Milling tool wear sample.
Tool blade image: 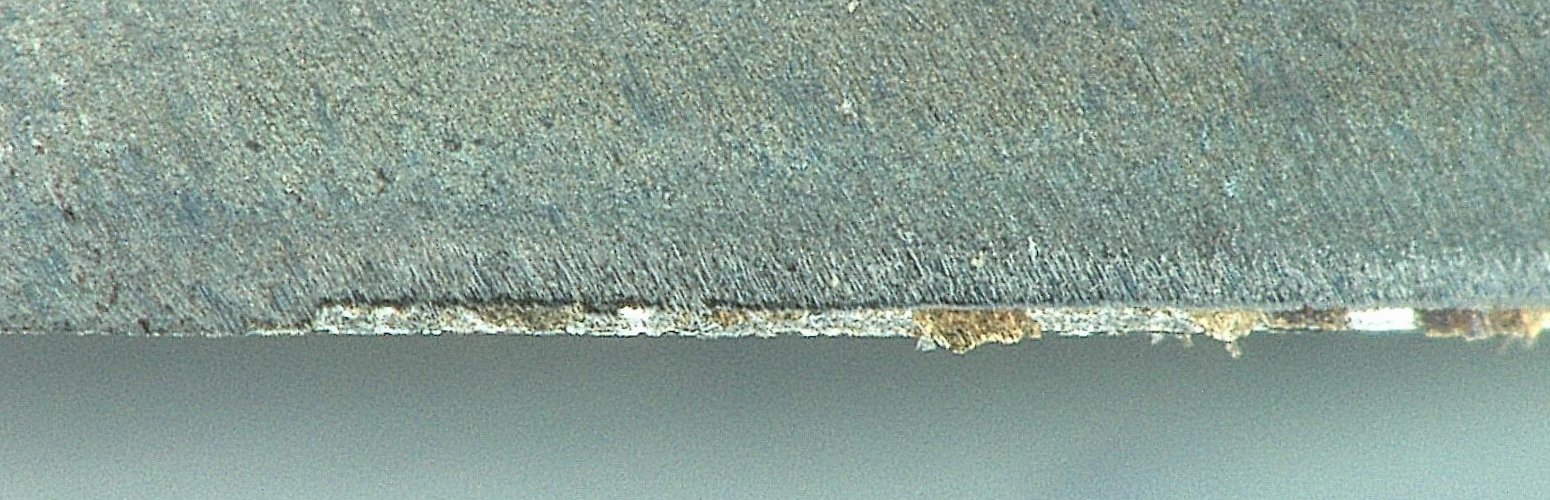
Chip image: 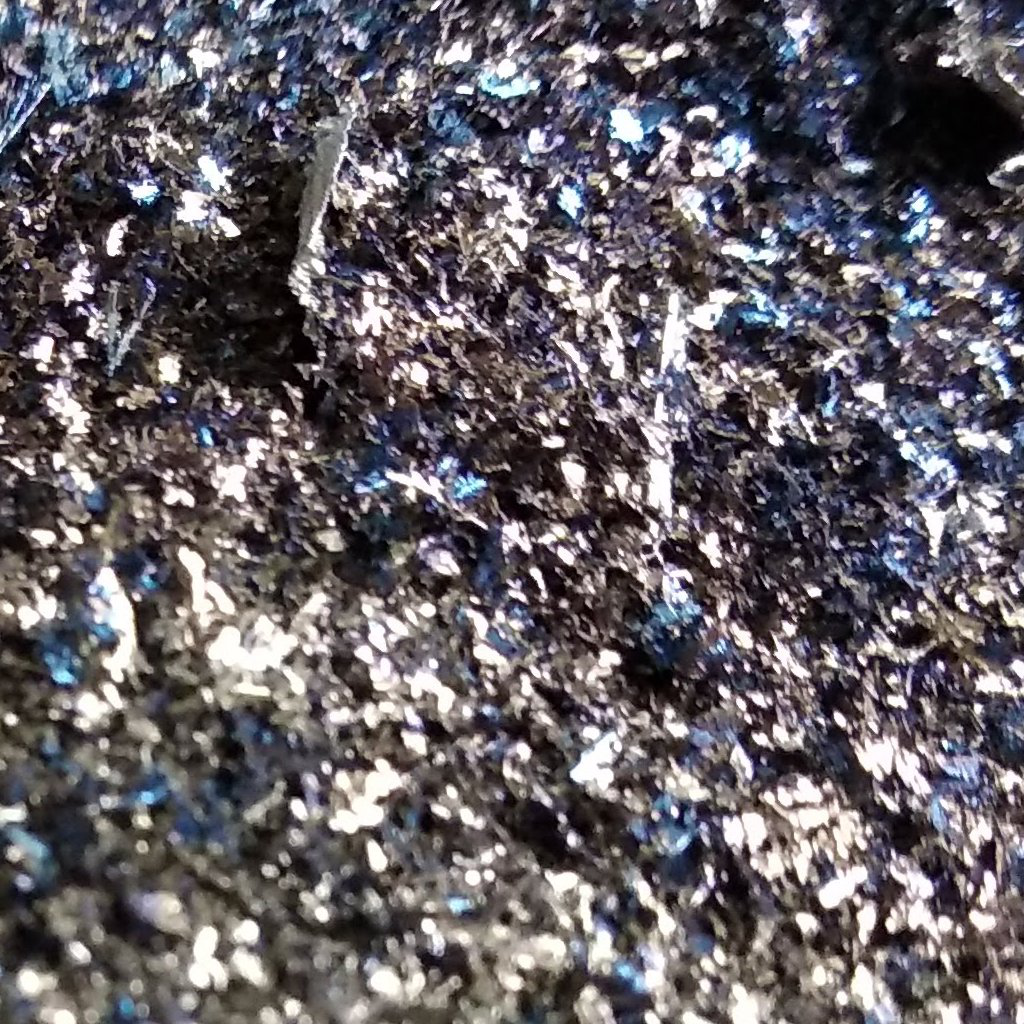
Workpiece image: 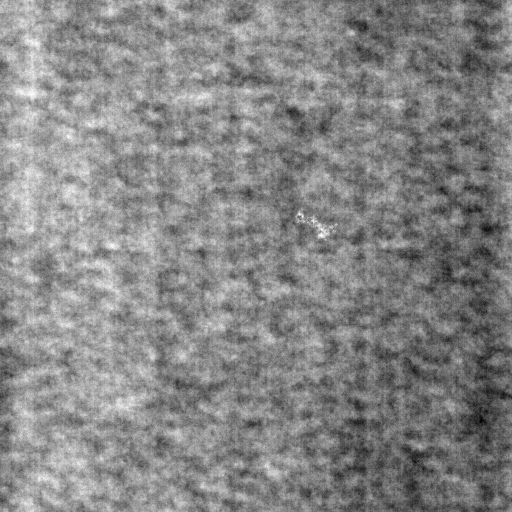
Tool wear state: used
Gaps: 14
Flank wear: 75.14
Overhang: 33.18
Force-signal Mel-spectrograms (X, Y, Z axes): 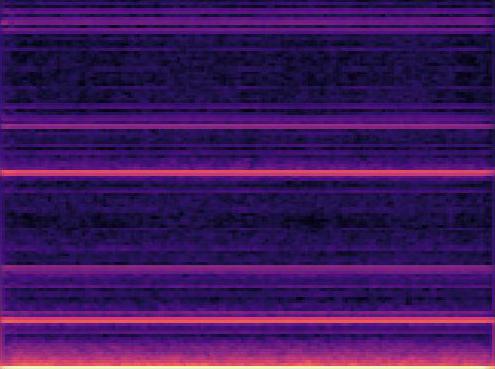 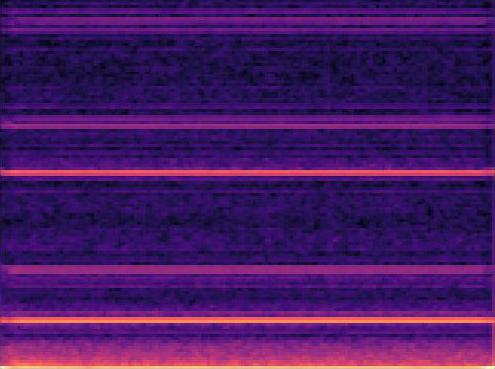 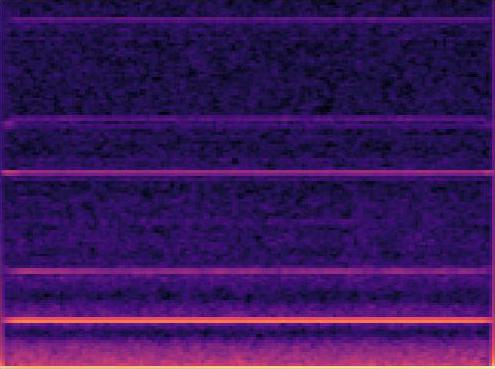
Force-signal scalograms (X, Y, Z axes): 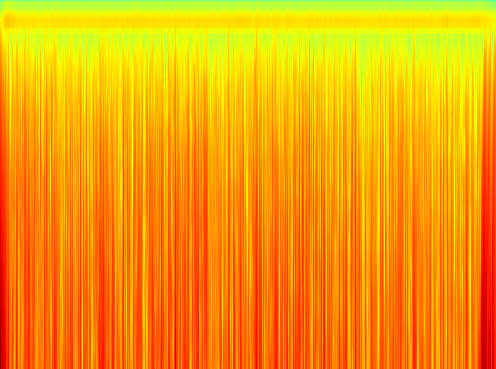 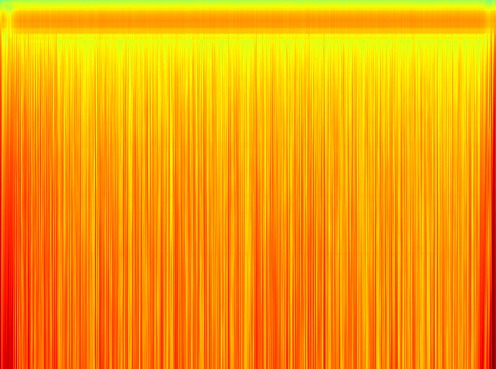 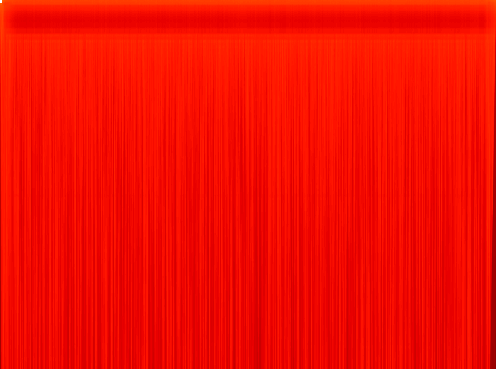
Force phase: steady_state_stabilization_wear